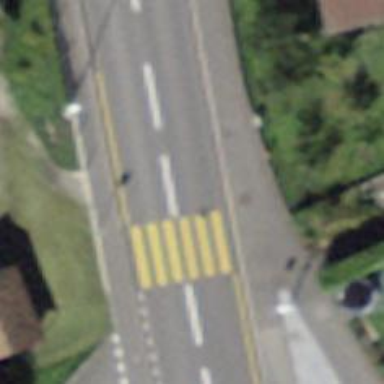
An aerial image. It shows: Marked asphalt footway with zebra crossing.